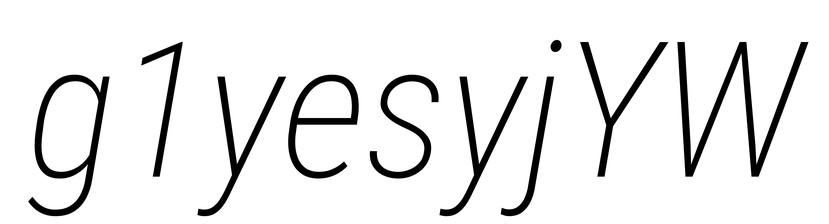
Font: Roboto-Italic_Condensed_ExtraLight_Italic